Field crop: tomato
Growth stage: 1
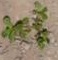
Species: portulaca